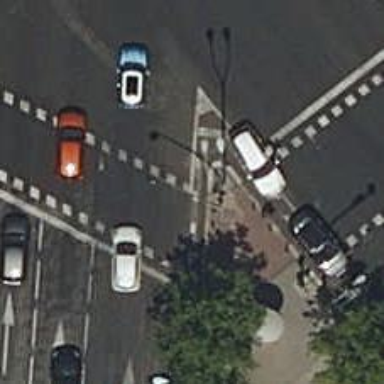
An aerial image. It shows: Road with traffic signals.